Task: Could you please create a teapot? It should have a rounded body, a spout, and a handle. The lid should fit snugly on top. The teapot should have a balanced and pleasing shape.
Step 103:
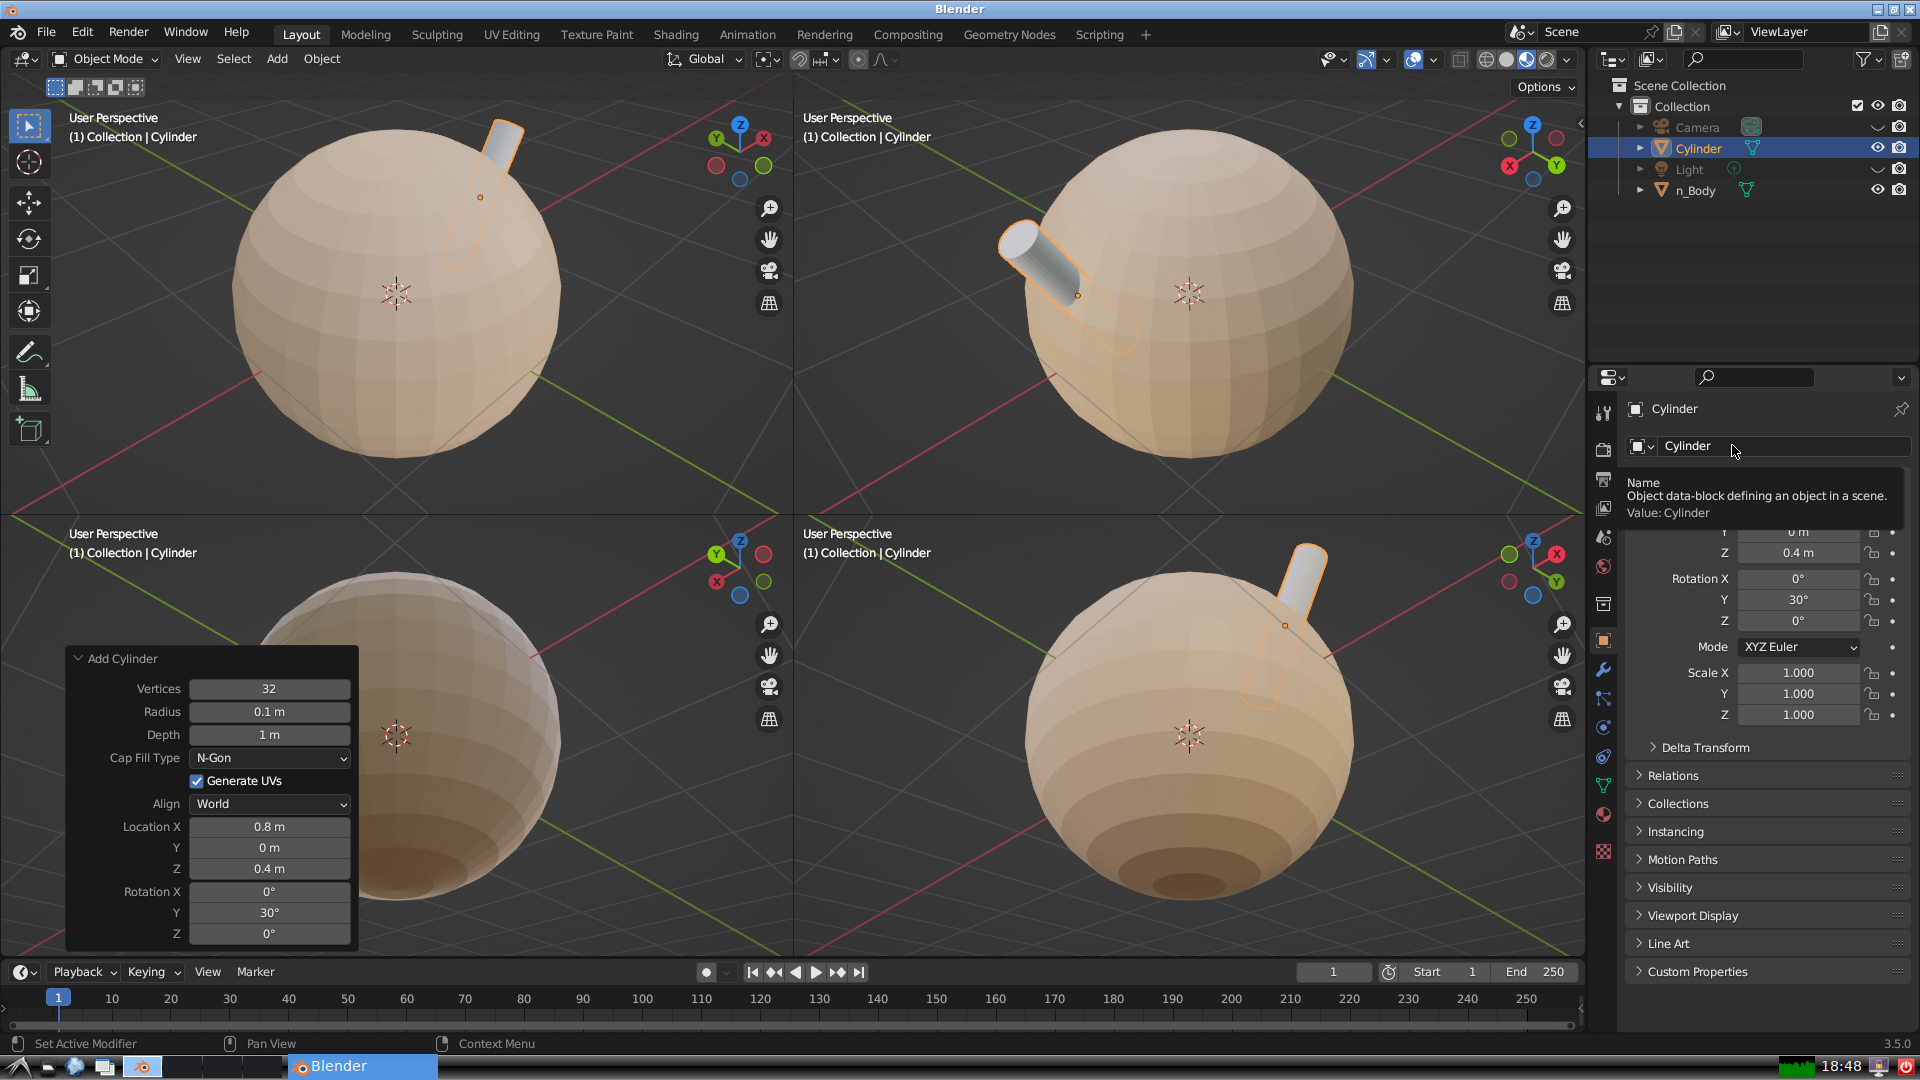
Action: click: no